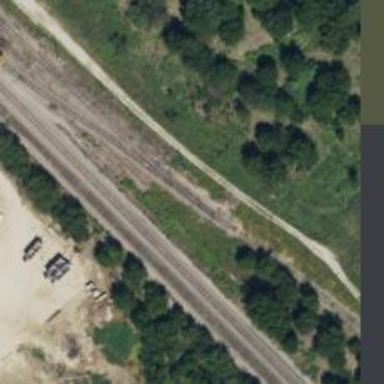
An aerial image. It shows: Railway spur service.